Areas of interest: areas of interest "Beijing Zhenhao Tai Automotive Sales Co., Ltd."
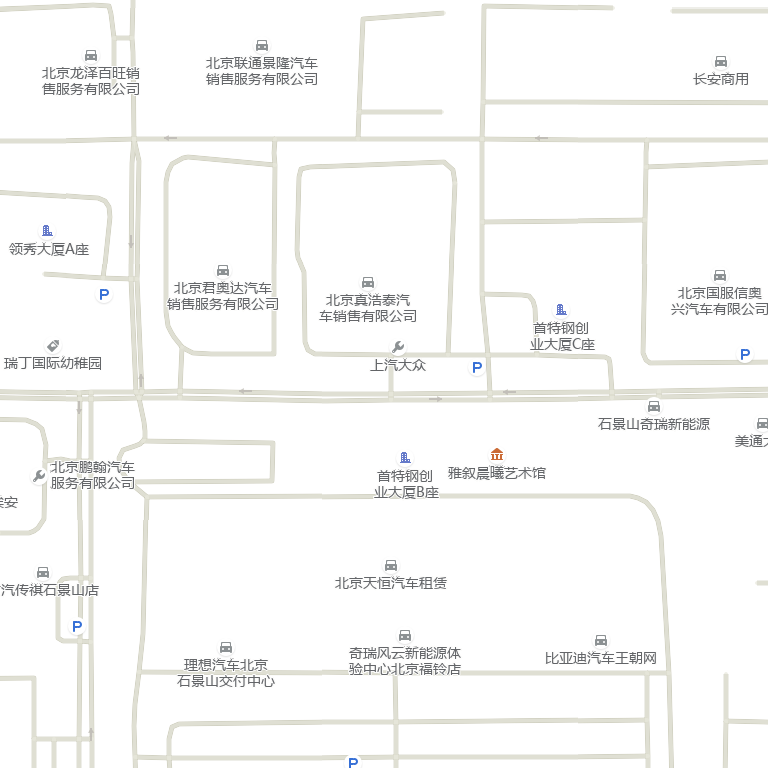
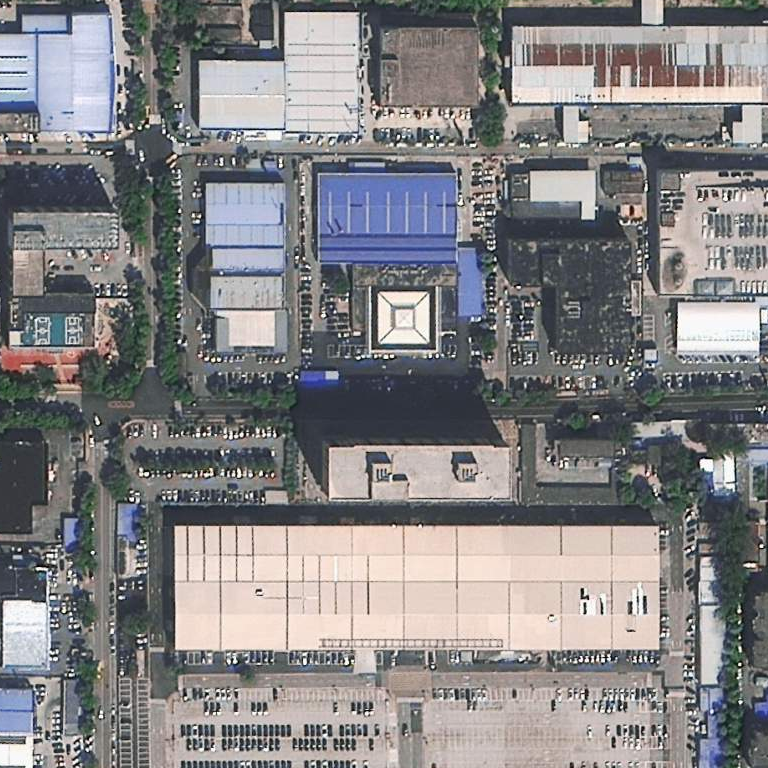